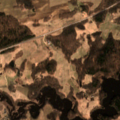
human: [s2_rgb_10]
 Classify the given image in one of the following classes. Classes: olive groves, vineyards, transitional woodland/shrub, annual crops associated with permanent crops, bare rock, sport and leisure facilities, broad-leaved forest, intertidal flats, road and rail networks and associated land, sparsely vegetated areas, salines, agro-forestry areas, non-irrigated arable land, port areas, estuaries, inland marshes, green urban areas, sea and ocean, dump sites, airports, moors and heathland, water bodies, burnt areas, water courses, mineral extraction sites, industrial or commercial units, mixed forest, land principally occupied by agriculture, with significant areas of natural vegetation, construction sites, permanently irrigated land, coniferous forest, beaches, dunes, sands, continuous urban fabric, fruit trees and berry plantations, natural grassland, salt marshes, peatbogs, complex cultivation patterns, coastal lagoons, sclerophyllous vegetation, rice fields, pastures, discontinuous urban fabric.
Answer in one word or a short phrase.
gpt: pastures, complex cultivation patterns, land principally occupied by agriculture, with significant areas of natural vegetation, broad-leaved forest, mixed forest, water courses